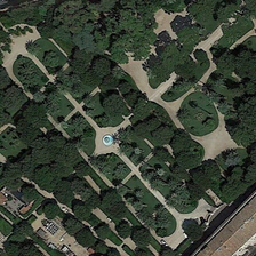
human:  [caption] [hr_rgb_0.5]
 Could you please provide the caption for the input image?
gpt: There is a busy road beside the square.

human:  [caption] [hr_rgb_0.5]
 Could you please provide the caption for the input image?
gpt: There is a busy road next to the square.

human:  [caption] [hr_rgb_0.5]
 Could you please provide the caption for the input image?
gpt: The square has a large area with many tall trees.

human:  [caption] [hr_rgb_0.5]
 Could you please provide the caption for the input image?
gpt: The square covers large areas and nourishes many tall trees.

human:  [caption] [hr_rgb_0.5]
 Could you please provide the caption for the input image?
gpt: The square covers a large area and grows many tall trees.